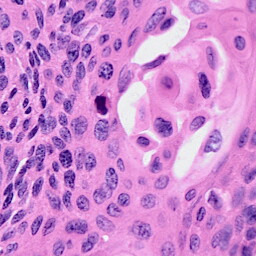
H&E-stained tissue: Cervix